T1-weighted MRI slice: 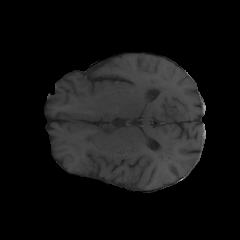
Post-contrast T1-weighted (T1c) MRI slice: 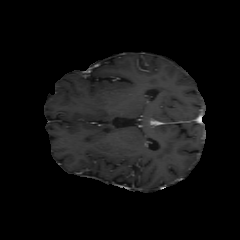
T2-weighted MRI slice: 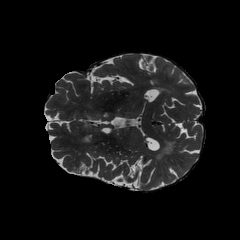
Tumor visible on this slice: no